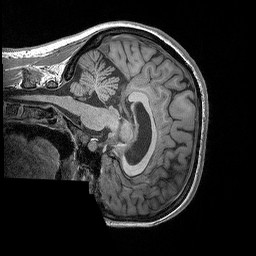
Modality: T1w
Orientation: sagittal
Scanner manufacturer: siemens
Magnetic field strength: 3 T
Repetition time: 2.3 s
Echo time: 0.00298 s